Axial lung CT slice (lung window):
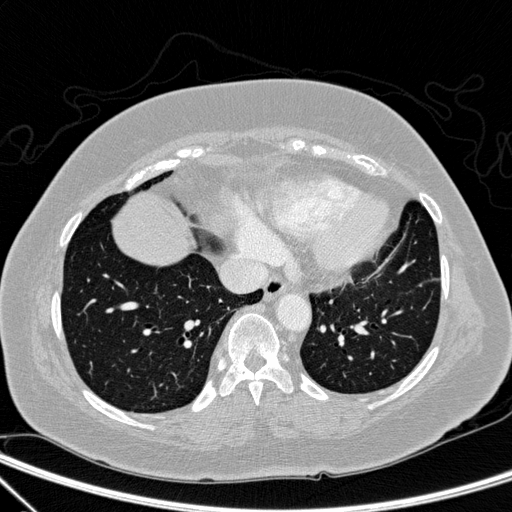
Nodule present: no